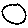
Label: circle